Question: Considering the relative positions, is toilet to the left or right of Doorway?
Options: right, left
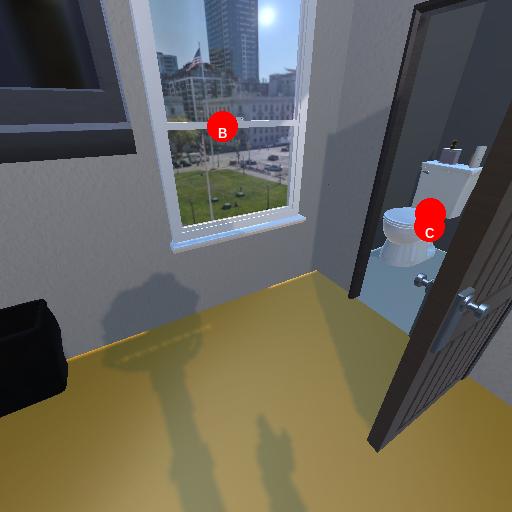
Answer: right